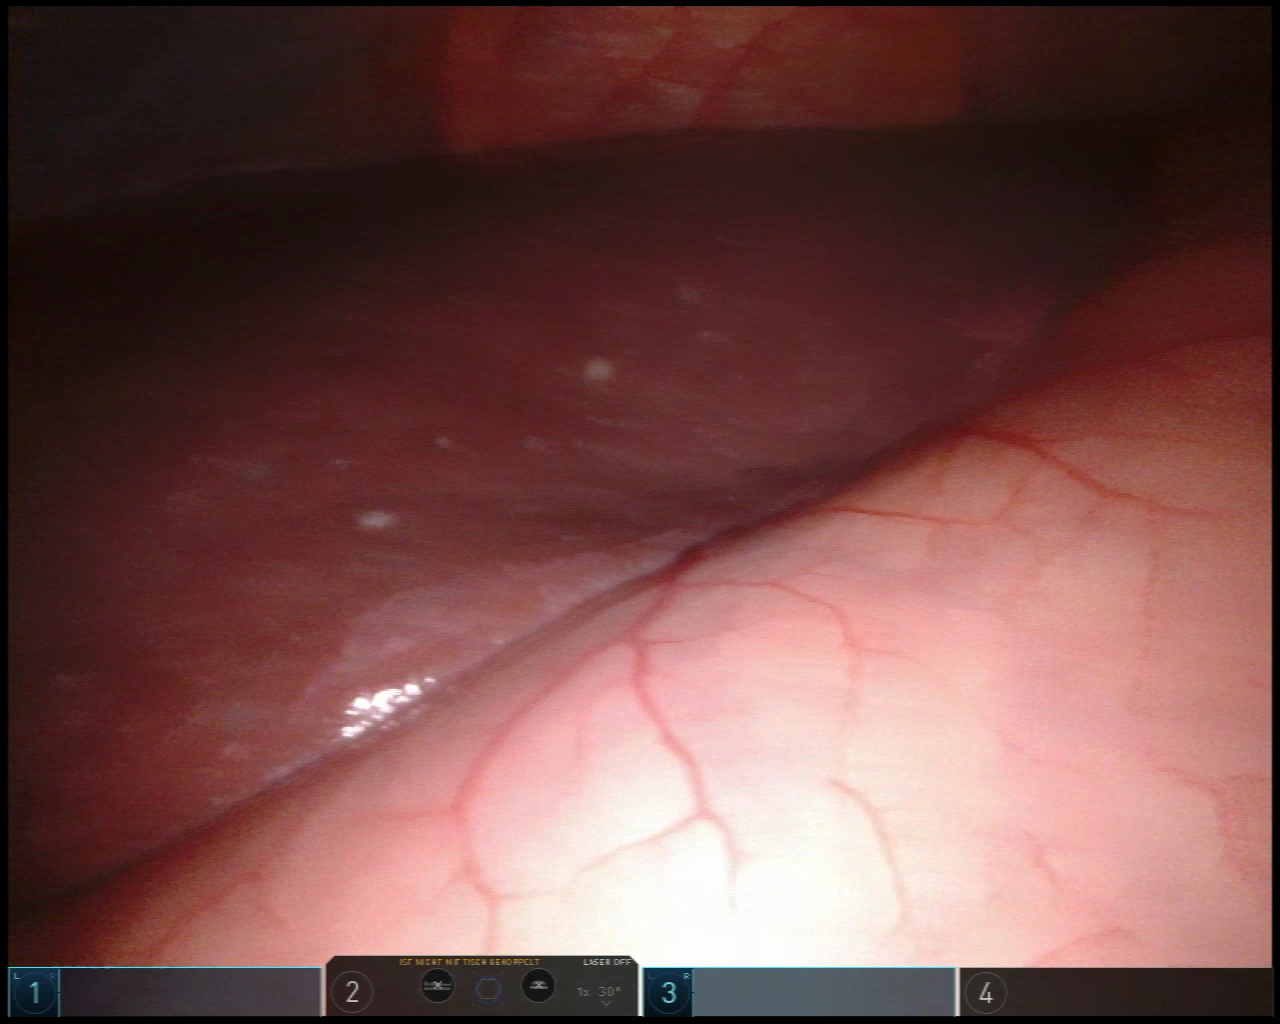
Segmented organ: stomach
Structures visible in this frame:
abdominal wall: yes
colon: no
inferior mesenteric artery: no
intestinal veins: no
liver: yes
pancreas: no
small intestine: no
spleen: no
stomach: yes
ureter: no
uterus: no
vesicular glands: no